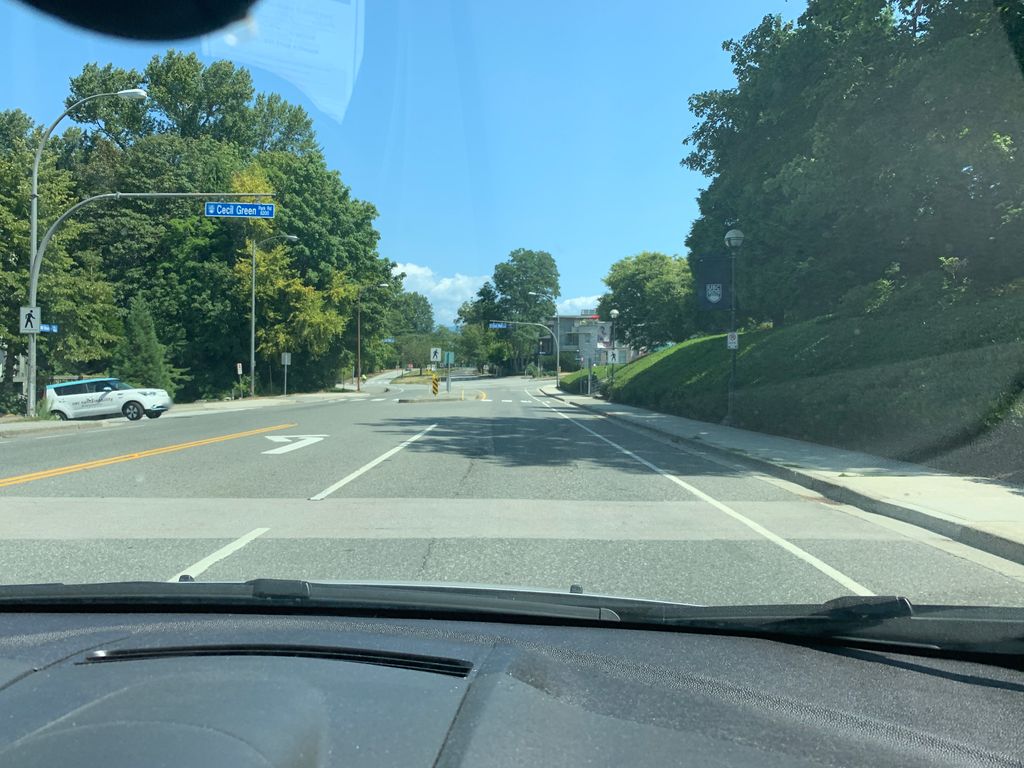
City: vancouver